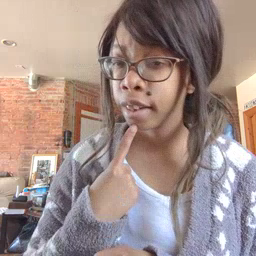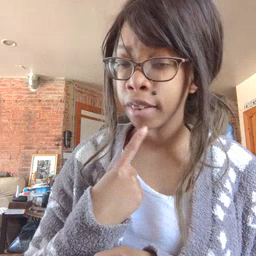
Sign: say